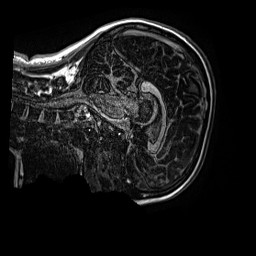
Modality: MP2RAGE
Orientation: sagittal
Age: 12
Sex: female
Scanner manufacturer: siemens
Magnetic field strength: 3 T
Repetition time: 4 s
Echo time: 0.00299 s